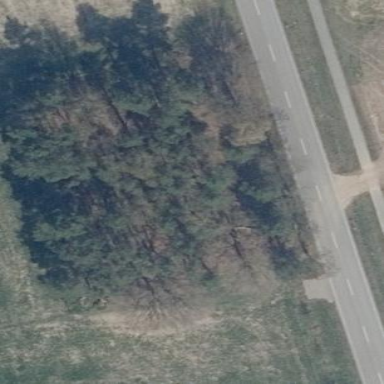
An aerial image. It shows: Forest area.